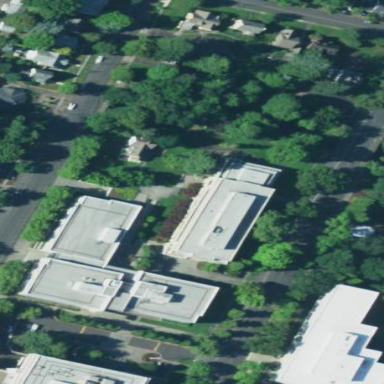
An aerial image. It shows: Government office building.